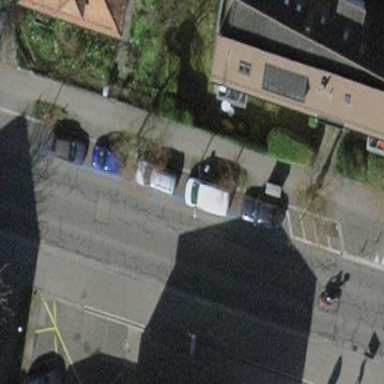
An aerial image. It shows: Parking lane.